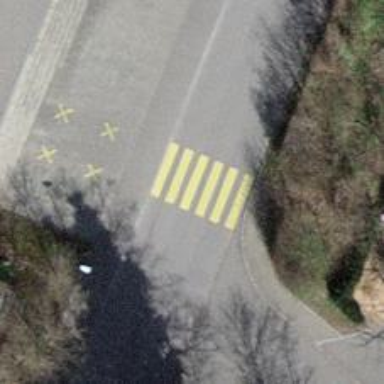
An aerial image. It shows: Marked crossing with zebra stripes on the road.